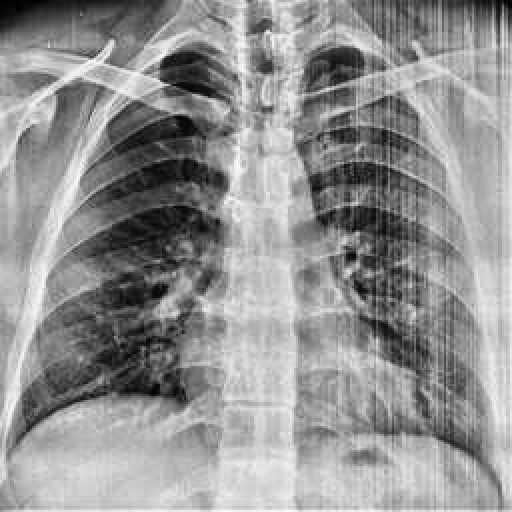
Finding: NORMAL